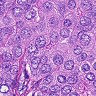
Metastatic tissue present: yes